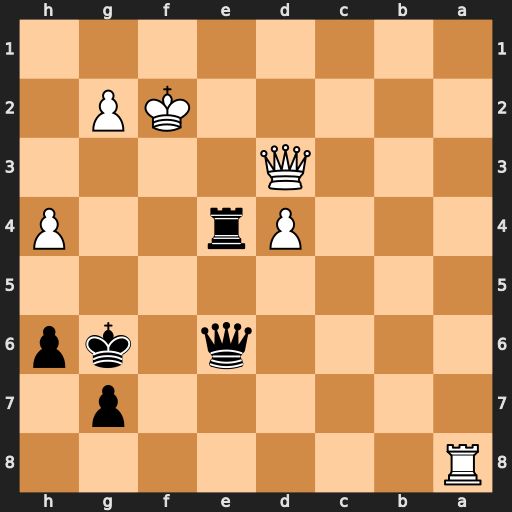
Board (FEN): R7/6p1/4q1kp/8/3Pr2P/3Q4/5KP1/8
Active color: b
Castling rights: -
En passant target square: -
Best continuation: Qf5+ Qf3 Rf4